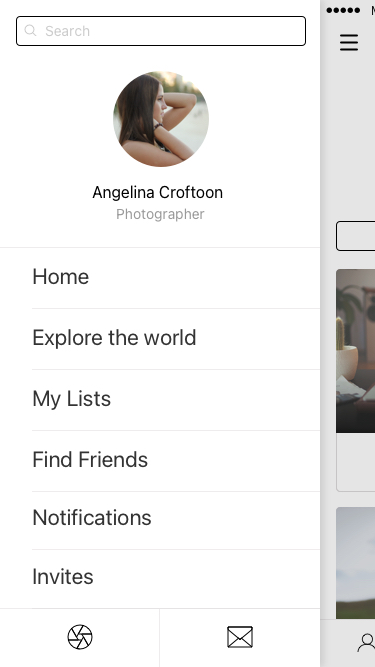
Text in this UI design:
Photographer
Angelina Croftoon